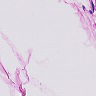
Metastatic tissue present: no